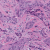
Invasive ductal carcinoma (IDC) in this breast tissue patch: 1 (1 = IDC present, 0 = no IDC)